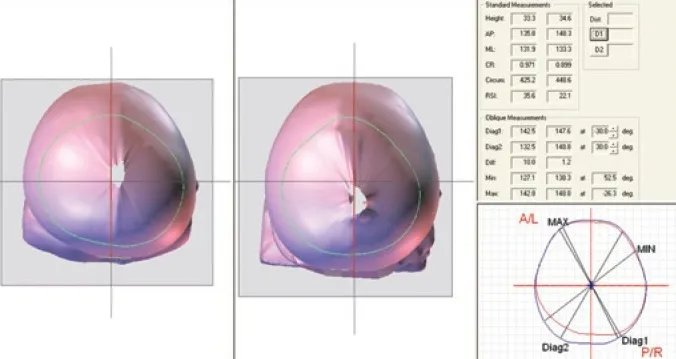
Comparison of image of initial and final scan with 3D view of vertex and of cranial circumference before treatment (in red) and after 3 months using orthesis (in blue), showing the growth in the desired region, quantified by distance D1 and by increased volume in quadrant 4.
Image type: radiology (x_ray)